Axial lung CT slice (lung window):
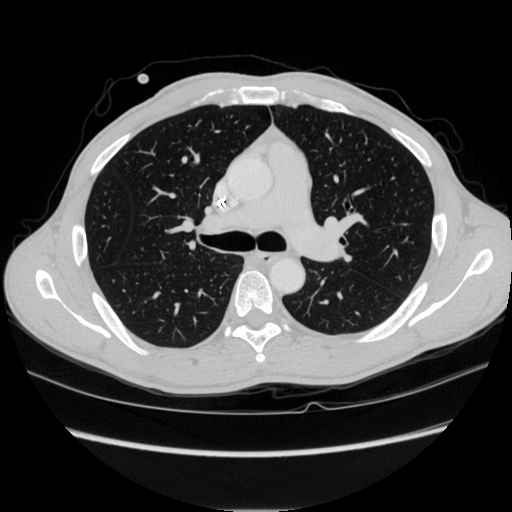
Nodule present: no